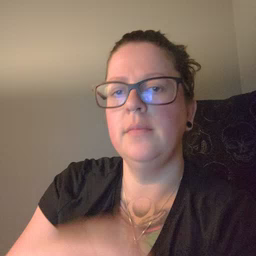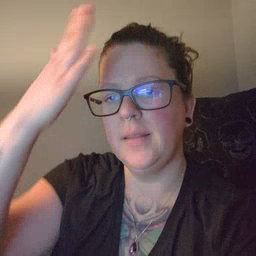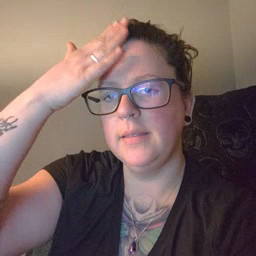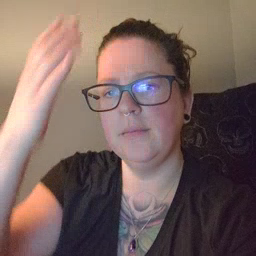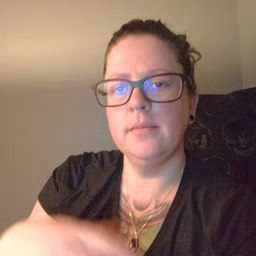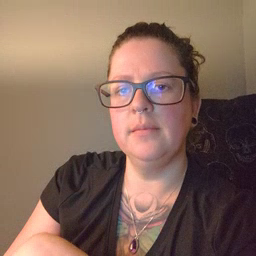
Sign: hat